七年级 · 立体几何学
(本小题8.0分)

如图所示立体图形, 它是由几个面围成的?是平面还是曲面?有多少条棱?多少个顶点?

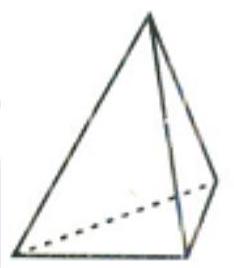
答案: 略
解析: 略